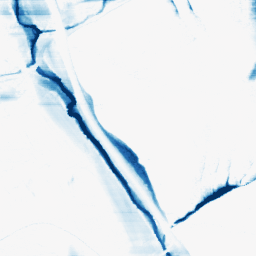
Category: morphological
Decomposition family: morphological_rect
Decomposition parameters: operation: closing
width: 50
height: 3
Upsampling method: sinc_hamming
Upsampling parameters: scale: 2
kernel_size: 16
Upsampling scale: 2